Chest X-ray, PA view. Patient: 47 years old, sex F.
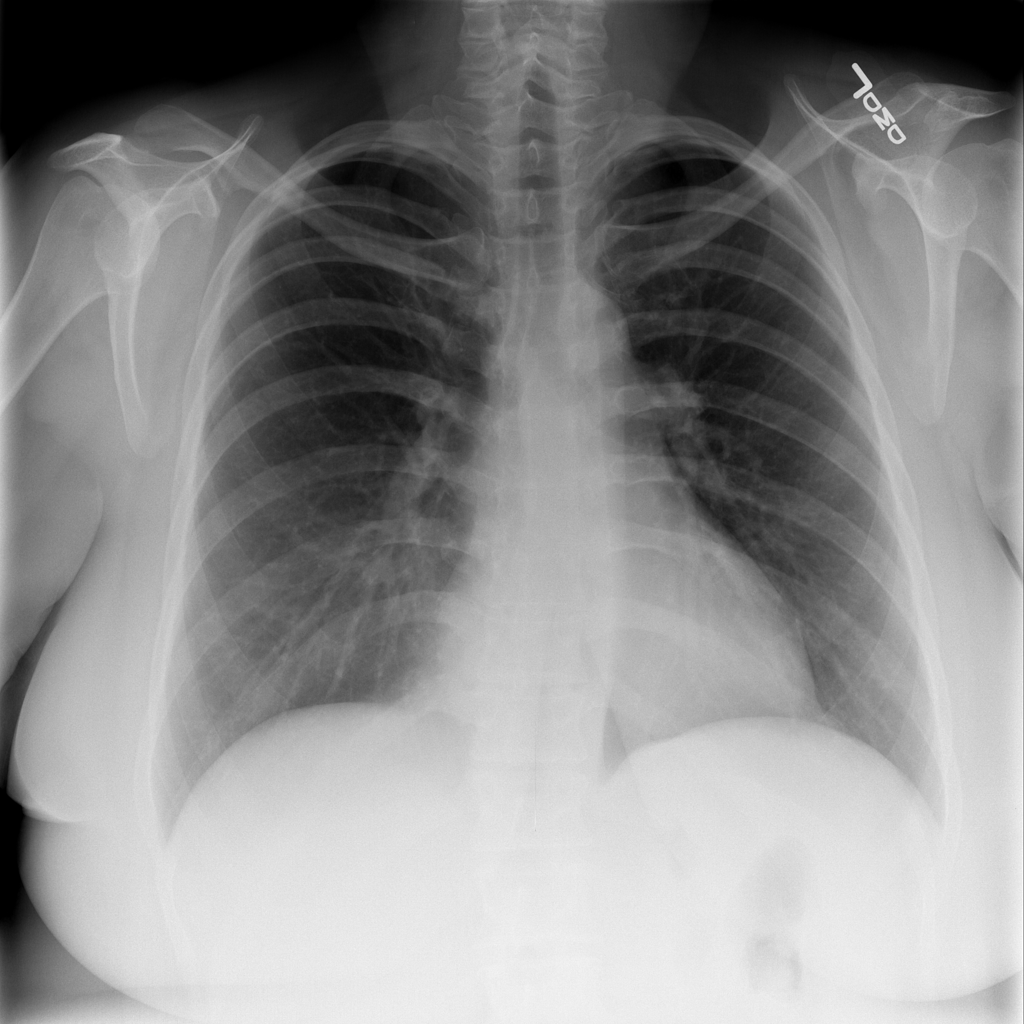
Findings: No Finding